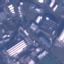
Land use / land cover: Industrial